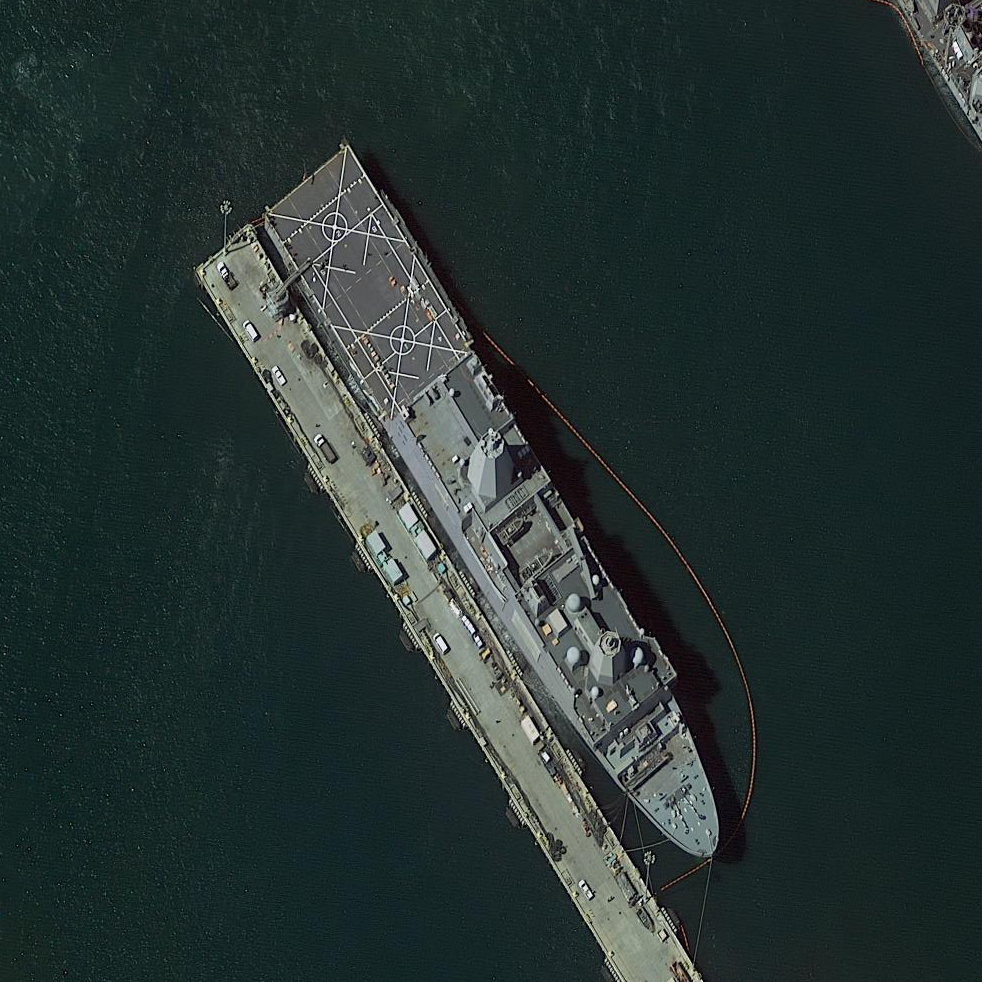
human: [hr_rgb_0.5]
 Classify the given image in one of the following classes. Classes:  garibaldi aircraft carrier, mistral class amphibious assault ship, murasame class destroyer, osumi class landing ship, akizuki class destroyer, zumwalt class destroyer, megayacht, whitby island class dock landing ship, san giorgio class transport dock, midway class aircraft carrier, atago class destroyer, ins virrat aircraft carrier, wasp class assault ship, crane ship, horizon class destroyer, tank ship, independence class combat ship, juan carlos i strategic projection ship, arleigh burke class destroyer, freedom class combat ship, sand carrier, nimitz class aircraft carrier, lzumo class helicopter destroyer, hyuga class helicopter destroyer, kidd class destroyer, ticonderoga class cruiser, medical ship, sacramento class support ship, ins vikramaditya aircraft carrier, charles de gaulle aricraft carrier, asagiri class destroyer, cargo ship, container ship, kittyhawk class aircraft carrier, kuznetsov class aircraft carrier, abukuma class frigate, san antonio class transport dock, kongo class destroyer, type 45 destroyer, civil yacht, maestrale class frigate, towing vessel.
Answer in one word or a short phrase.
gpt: San Antonio class transport dock